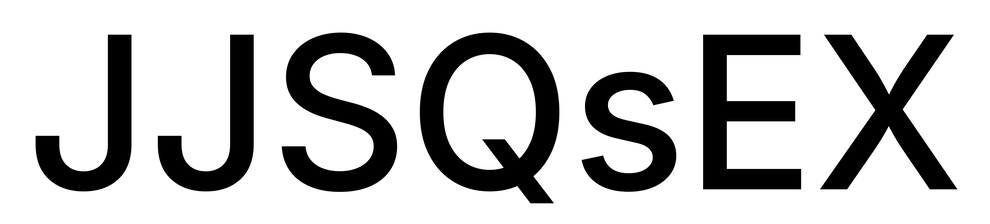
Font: Inter_Medium